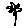
Label: flower